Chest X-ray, PA view. Patient: 34 years old, sex F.
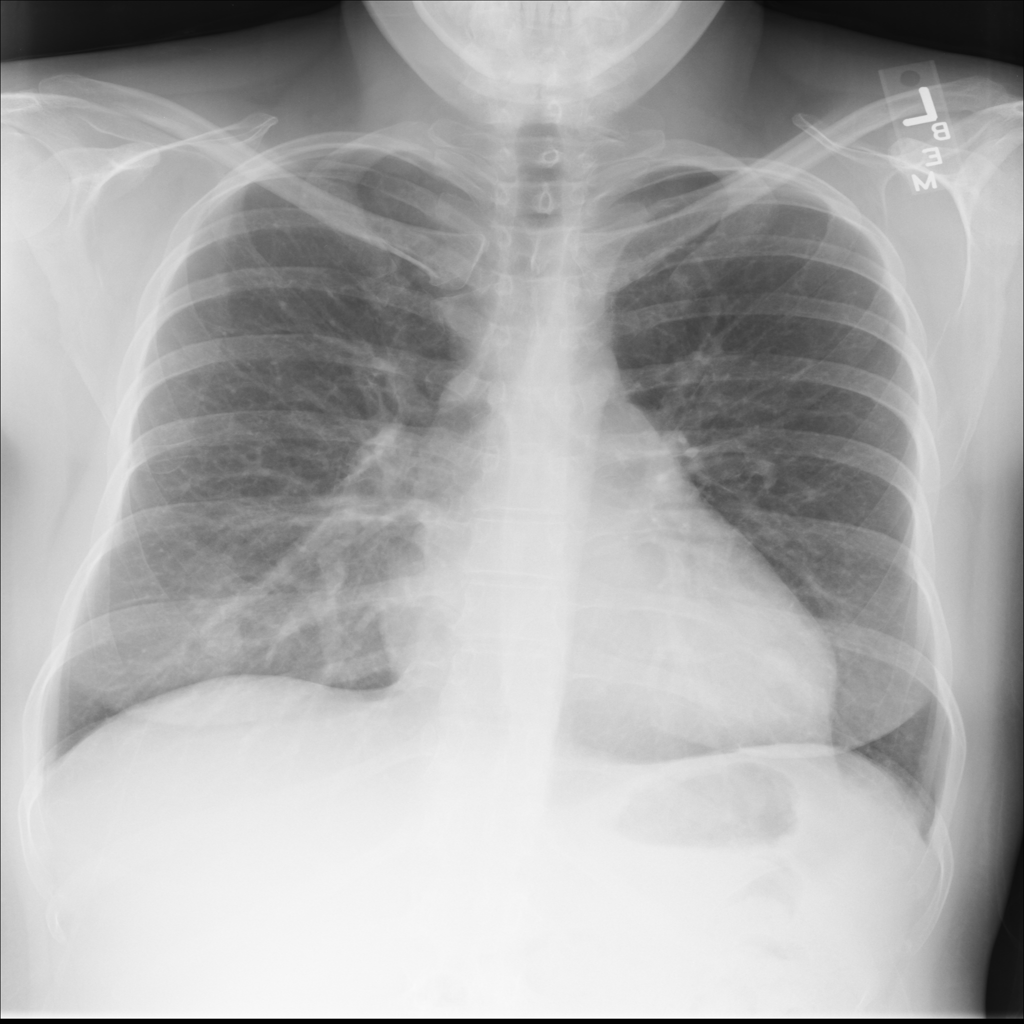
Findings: Cardiomegaly, Effusion